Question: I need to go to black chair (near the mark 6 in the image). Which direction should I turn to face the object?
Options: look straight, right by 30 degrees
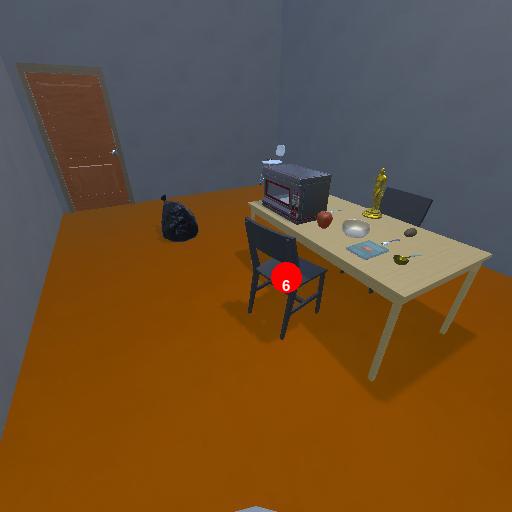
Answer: look straight